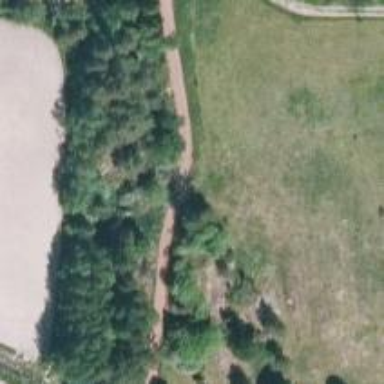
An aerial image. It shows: Driveway.